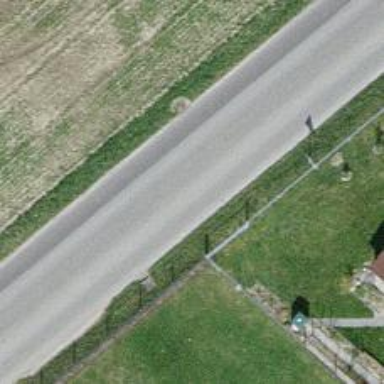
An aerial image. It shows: Tertiary road.